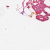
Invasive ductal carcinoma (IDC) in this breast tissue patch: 0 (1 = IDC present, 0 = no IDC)